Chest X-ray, AP view. Patient: 33 years old, sex M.
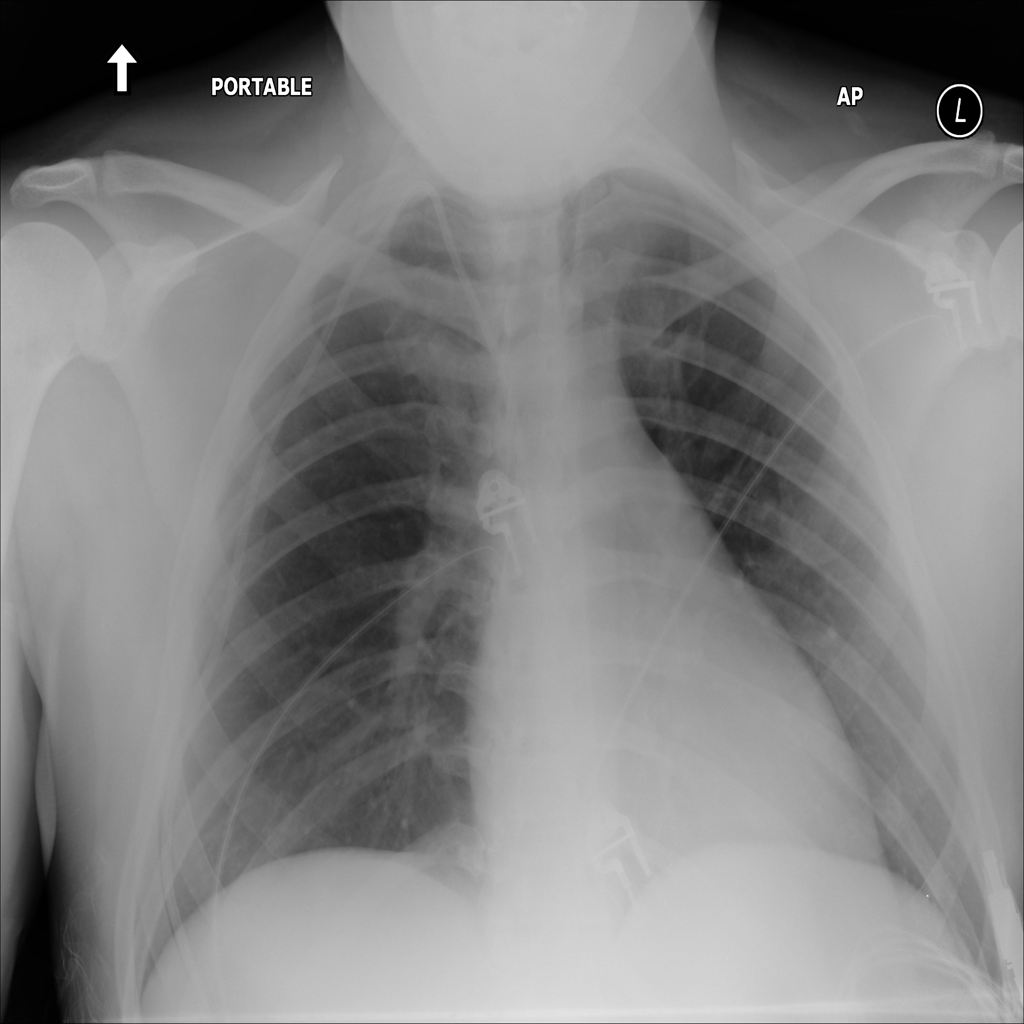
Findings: No Finding